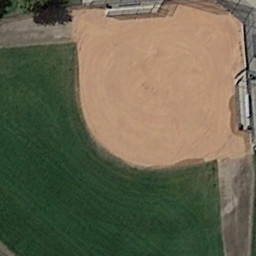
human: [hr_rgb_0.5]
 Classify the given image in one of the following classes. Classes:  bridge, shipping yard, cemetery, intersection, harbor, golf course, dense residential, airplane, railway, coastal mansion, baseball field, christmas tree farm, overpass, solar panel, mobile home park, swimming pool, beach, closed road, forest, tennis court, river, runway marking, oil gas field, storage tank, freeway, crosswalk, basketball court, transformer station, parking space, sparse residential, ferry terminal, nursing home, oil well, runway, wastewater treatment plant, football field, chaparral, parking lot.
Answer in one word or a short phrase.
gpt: baseball field